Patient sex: M
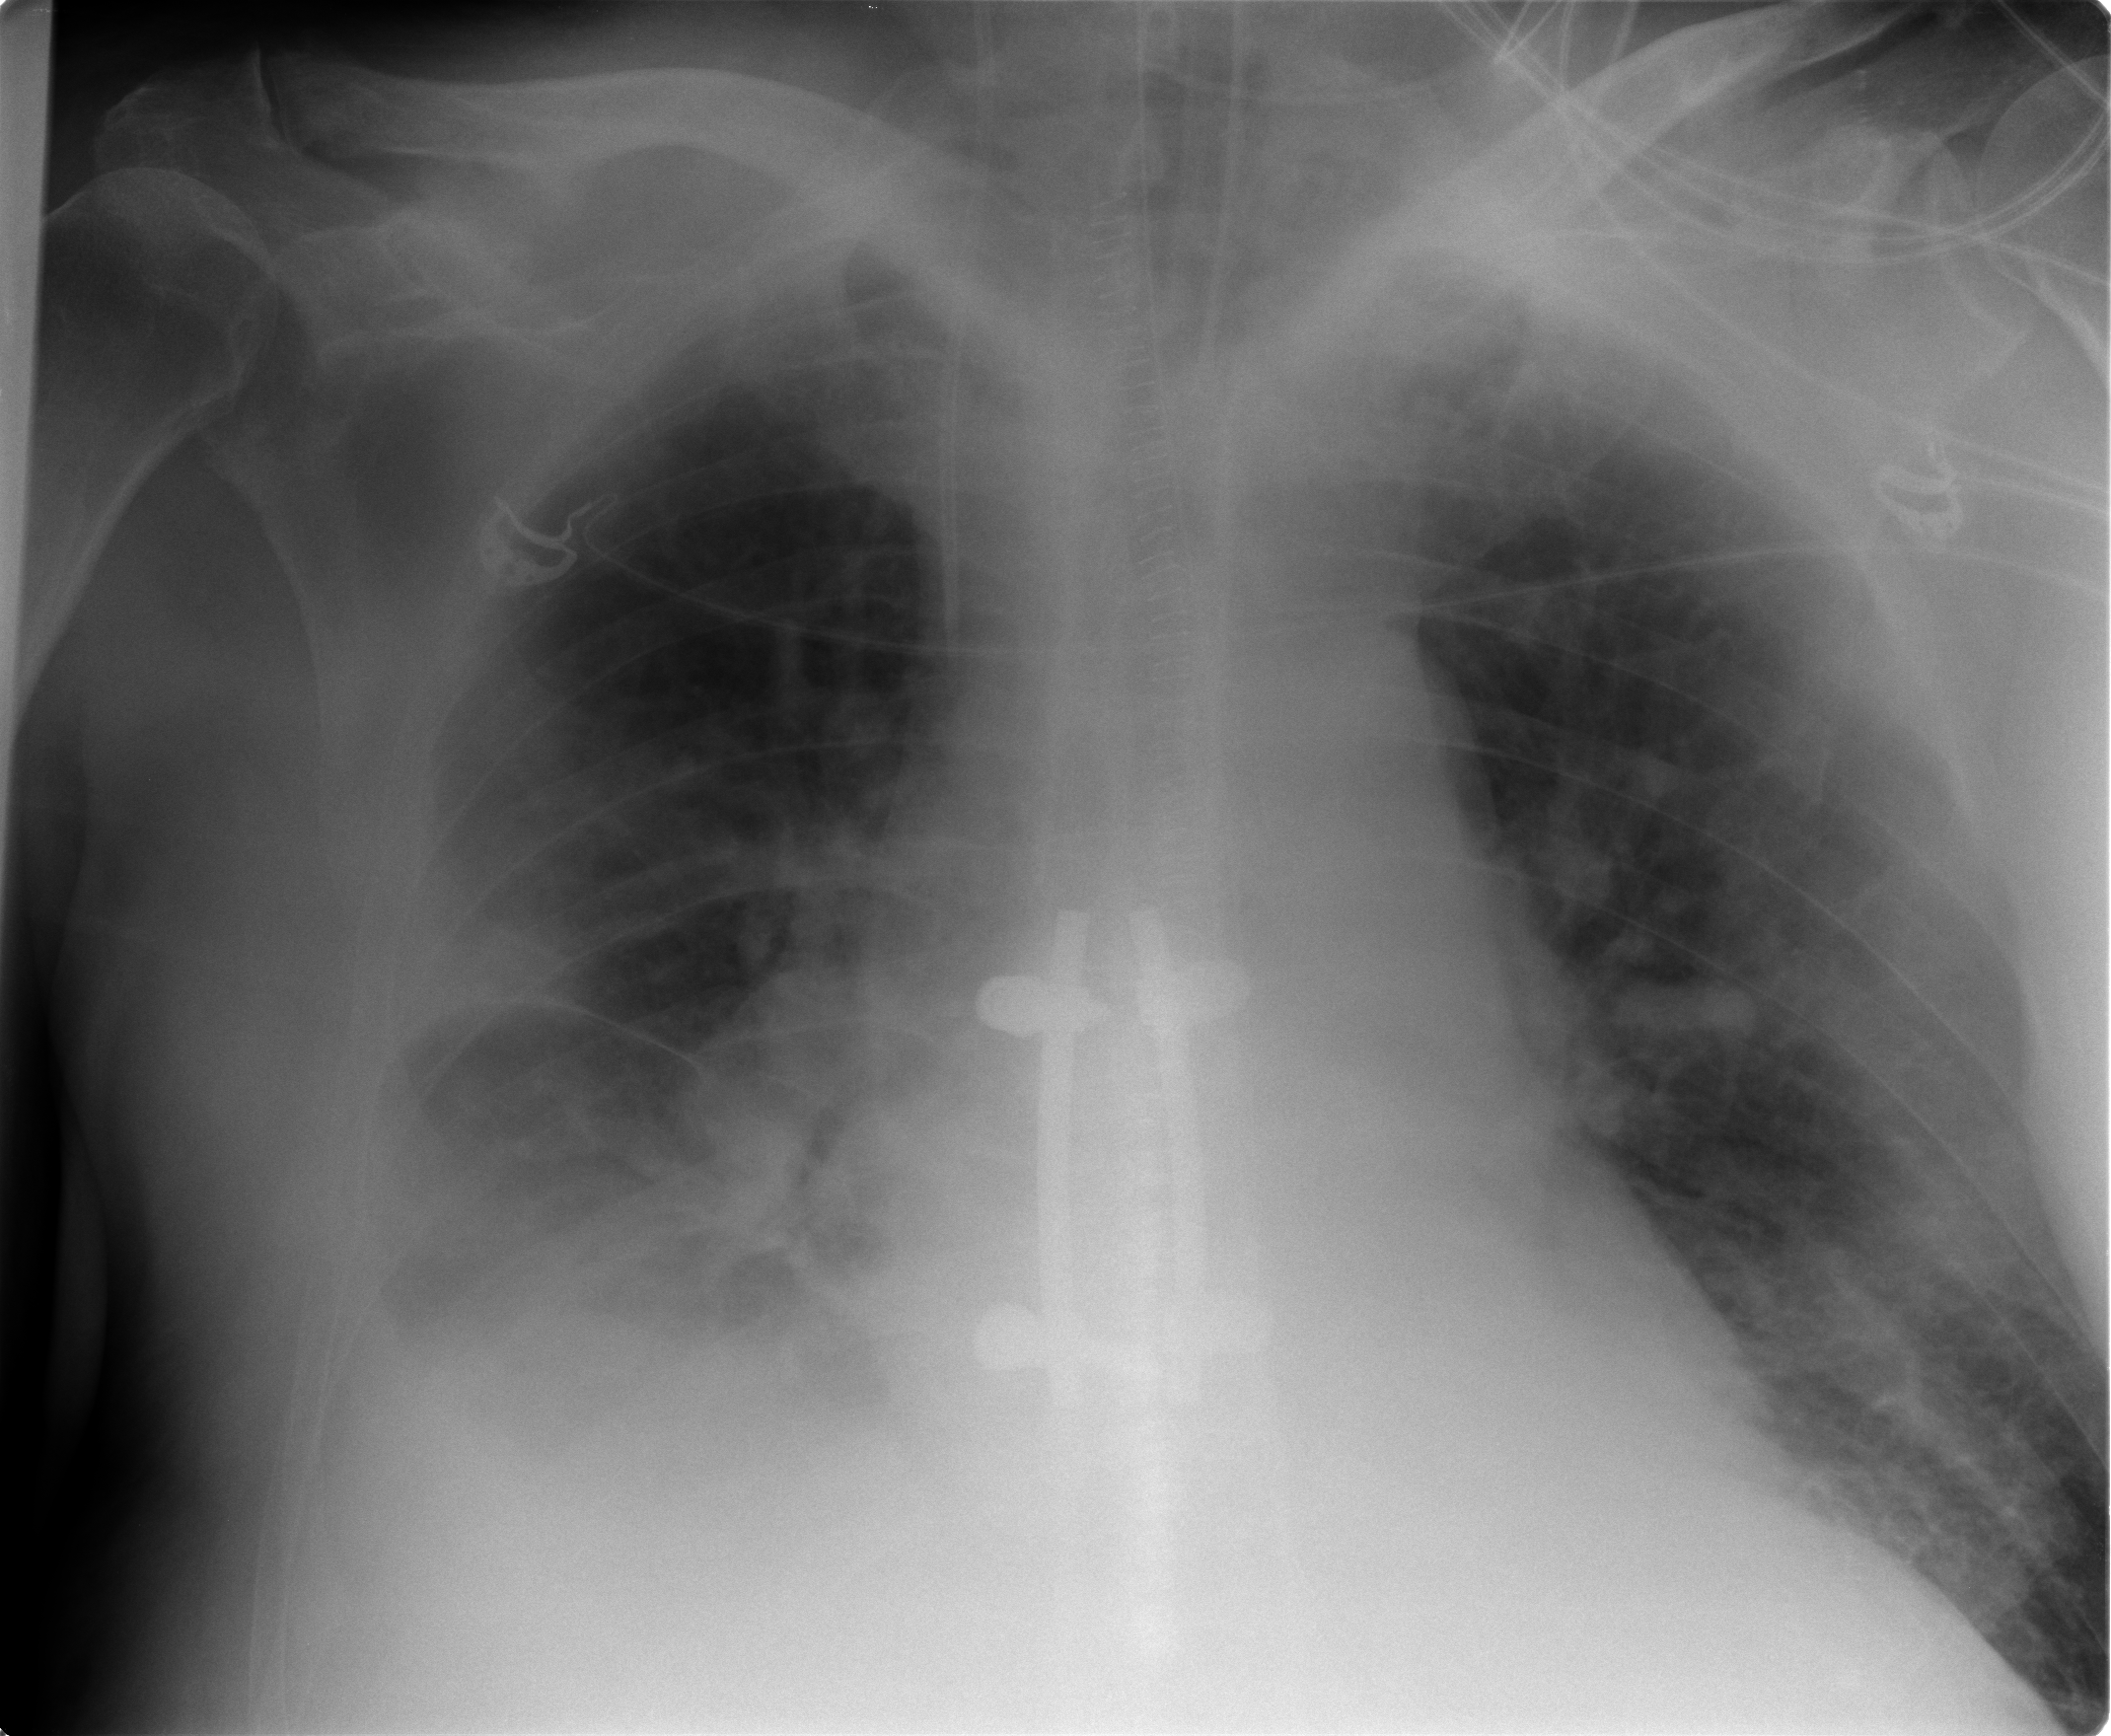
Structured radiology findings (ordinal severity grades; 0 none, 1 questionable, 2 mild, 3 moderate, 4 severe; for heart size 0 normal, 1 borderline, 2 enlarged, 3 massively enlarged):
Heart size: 1
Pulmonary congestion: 3
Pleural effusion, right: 2
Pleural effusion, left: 2
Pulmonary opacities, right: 2
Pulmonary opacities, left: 0
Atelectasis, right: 2
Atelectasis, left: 2